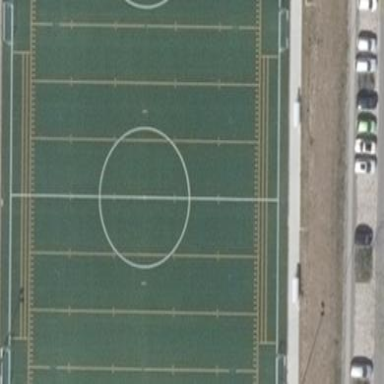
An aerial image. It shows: Pitch with artificial turf for American football and soccer.